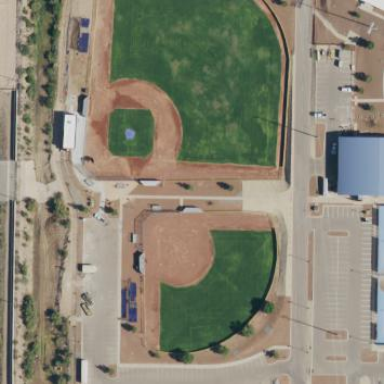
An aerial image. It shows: Baseball pitch with grass surface surrounded by chain link fence.